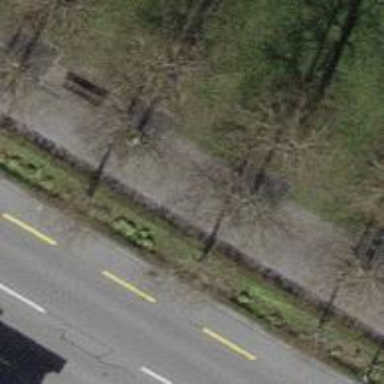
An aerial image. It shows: Urban tree adding natural touch to the cityscape.